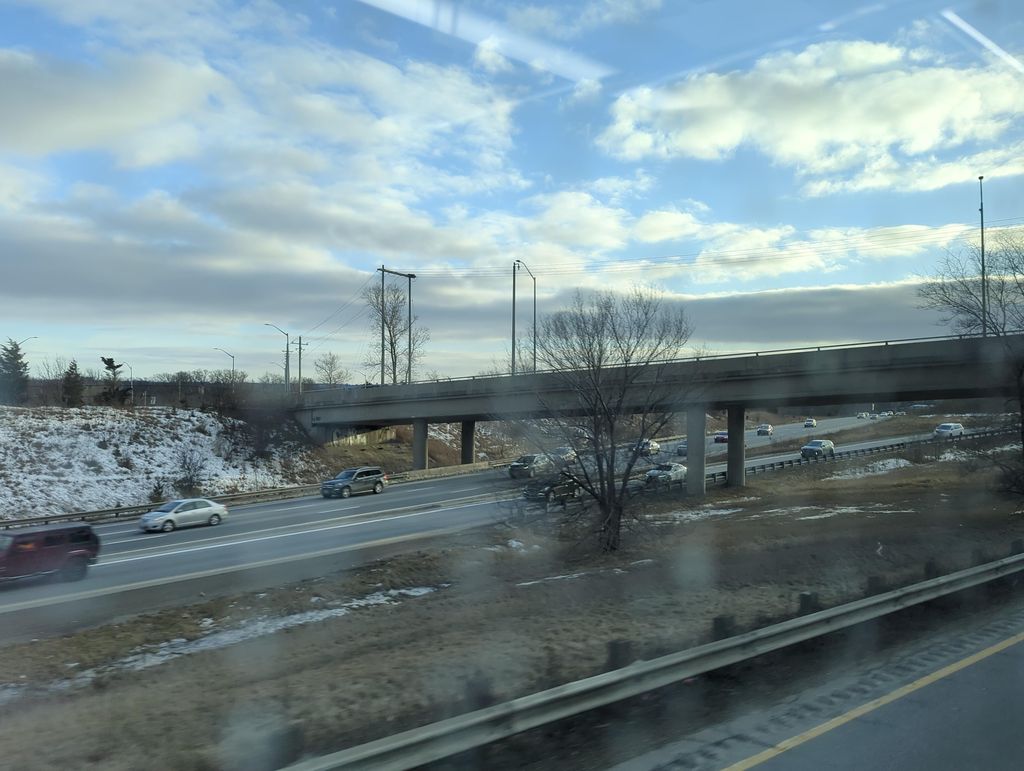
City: hamilton